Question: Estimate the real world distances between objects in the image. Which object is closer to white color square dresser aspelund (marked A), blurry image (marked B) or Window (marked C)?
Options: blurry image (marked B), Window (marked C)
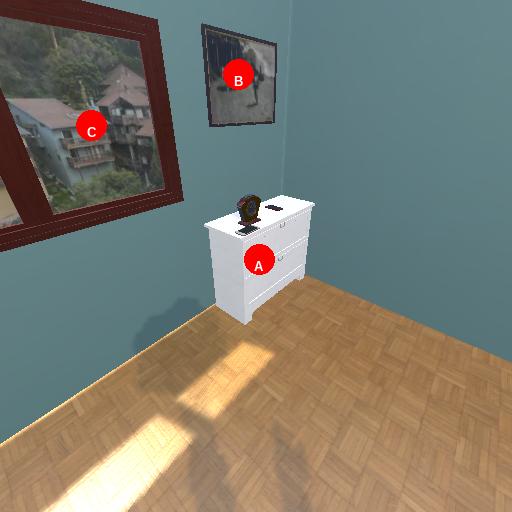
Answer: blurry image (marked B)